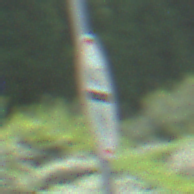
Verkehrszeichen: MautflichtigeStrecke
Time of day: Midday
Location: Outdoor (Nature)
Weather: PartlyCloudy
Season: NotSpecified
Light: Natural